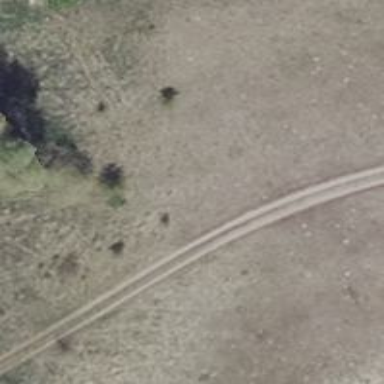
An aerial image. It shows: Dirt path.